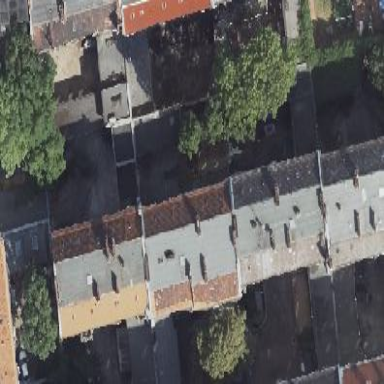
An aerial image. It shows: Building with double saltbox roof design.